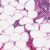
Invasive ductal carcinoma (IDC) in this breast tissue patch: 0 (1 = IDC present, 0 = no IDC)